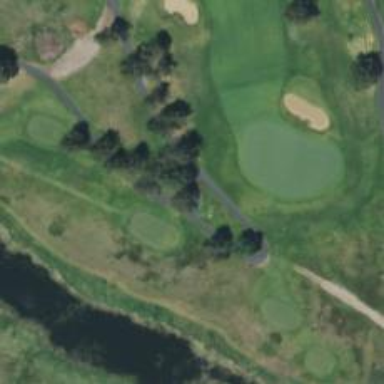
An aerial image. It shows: Asphalt path designated as golf cartpath.